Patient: sex F, age 68
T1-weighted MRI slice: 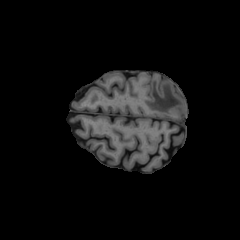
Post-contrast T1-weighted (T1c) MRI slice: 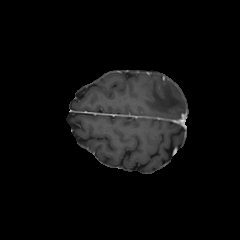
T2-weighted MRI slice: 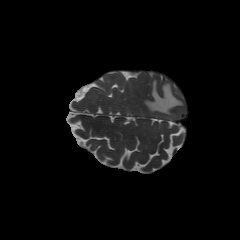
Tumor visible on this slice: yes
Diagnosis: Glioblastoma, IDH-wildtype
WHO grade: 4